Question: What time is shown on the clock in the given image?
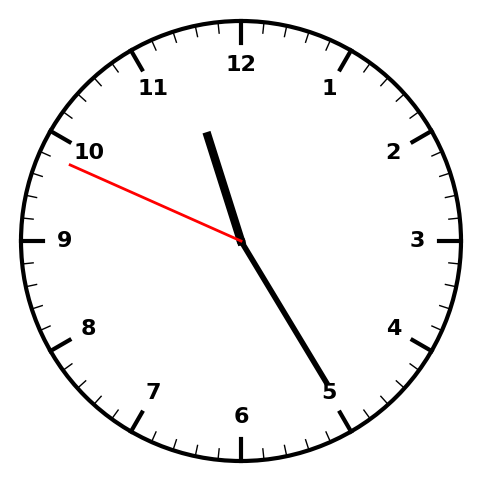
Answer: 11:24:49